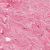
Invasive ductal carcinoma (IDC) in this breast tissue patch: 0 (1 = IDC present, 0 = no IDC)